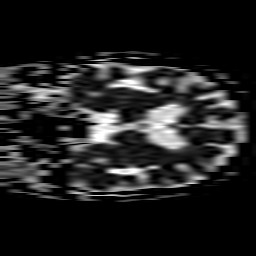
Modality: ADC
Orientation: coronal
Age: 88
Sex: female
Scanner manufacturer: philips
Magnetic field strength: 1.5 T
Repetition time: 4.786 s
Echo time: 0.07764 s